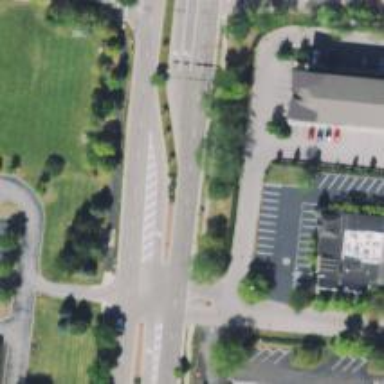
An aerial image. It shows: Asphalt road with primary link designation.